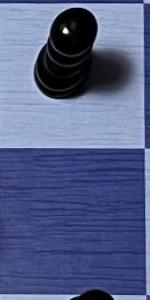
Label: Empty